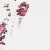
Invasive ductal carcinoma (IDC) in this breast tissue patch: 0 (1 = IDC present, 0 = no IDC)